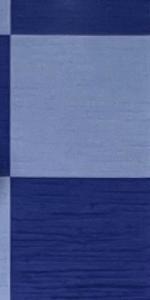
Label: Empty